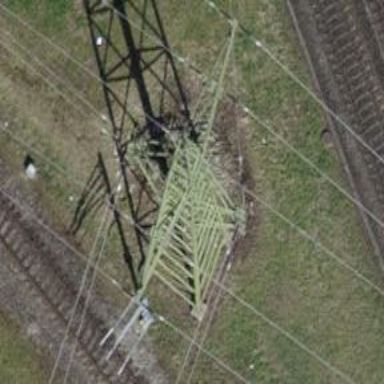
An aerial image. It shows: Lattice structure tower used for power distribution.